Question: I have a dataset of 10 variables and 150 observation.
'ebi anago maguro ika uni sake tamago toro tekka.maki kappa.maki 7 4 5 1 0 2 8 3 9 6 1 4 5 7 2 0 8 6 9 3 7 2 5 4 8 1 0 3 9 6 4 7 5 1 2 0 3 8 6 9 4 5 7 2 0 3 8 1 6 9 4 5 7 2 0 3 1 8 6 9 5 7 4 1 0 2 3 8 9 6 5 4 1 6 7 2 0 8 3 9 5 7 2 3 8 4 9 0 6 1 1 7 2 0 8 3 5 4 6 9 4 7 5 1 8 2 3 9 6 0 7 5 0 4 2 3 8 6 1 9 4 7 0 5 2 1 8 3 6 9 4 5 7 0 3 1 2 6 8 9 7 4 0 2 5 3 1 8 9 6 7 5 4 0 2 3 8 1 6 9 2 7 0 8 6 3 1 9 5 4 7 2 5 4 3 0 8 1 6 9 7 5 0 2 1 6 8 9 3 4 7 4 5 0 3 1 2 8 6 9'
Every variable is the rank of the agent preference of sushi type and I'd like to create multiple plot in the same image like the one in the photo.
Any help?

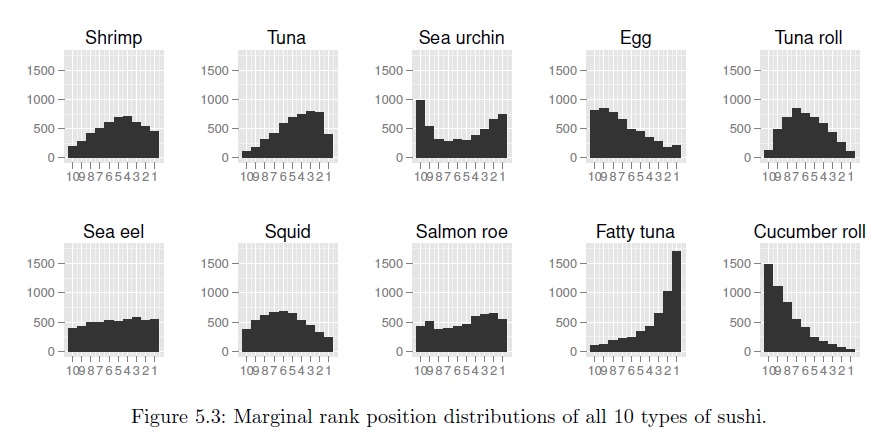
Answer: Something like this, maybe?
'''
library(ggplot2)
library(reshape2)
rank=read.csv('rank.csv')
melt=melt(rank, id.vars=NULL)
melt$value=factor(melt$value, c(9:0))
ggplot(melt, aes(value)) + geom_bar() + facet_wrap(~variable, 5,5)
'''
<URL>